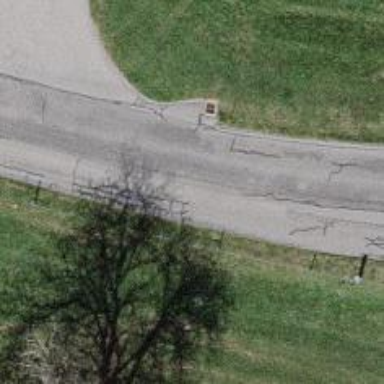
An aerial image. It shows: Unclassified road.